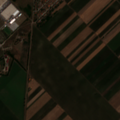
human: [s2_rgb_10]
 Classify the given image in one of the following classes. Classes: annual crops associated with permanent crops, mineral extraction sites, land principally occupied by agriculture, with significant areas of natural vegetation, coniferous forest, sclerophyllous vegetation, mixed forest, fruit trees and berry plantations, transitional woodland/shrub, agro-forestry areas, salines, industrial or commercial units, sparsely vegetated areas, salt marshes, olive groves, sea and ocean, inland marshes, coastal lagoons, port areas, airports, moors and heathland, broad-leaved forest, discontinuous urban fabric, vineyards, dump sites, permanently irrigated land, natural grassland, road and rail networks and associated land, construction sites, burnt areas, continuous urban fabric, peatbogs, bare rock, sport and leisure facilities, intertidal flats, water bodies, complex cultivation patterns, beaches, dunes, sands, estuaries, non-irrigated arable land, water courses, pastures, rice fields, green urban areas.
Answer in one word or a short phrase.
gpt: discontinuous urban fabric, industrial or commercial units, non-irrigated arable land